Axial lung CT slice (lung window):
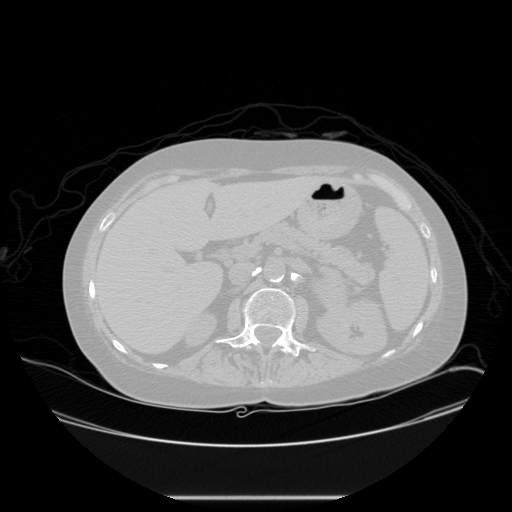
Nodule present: no